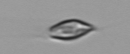
Label: Chrysochromulina